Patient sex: F
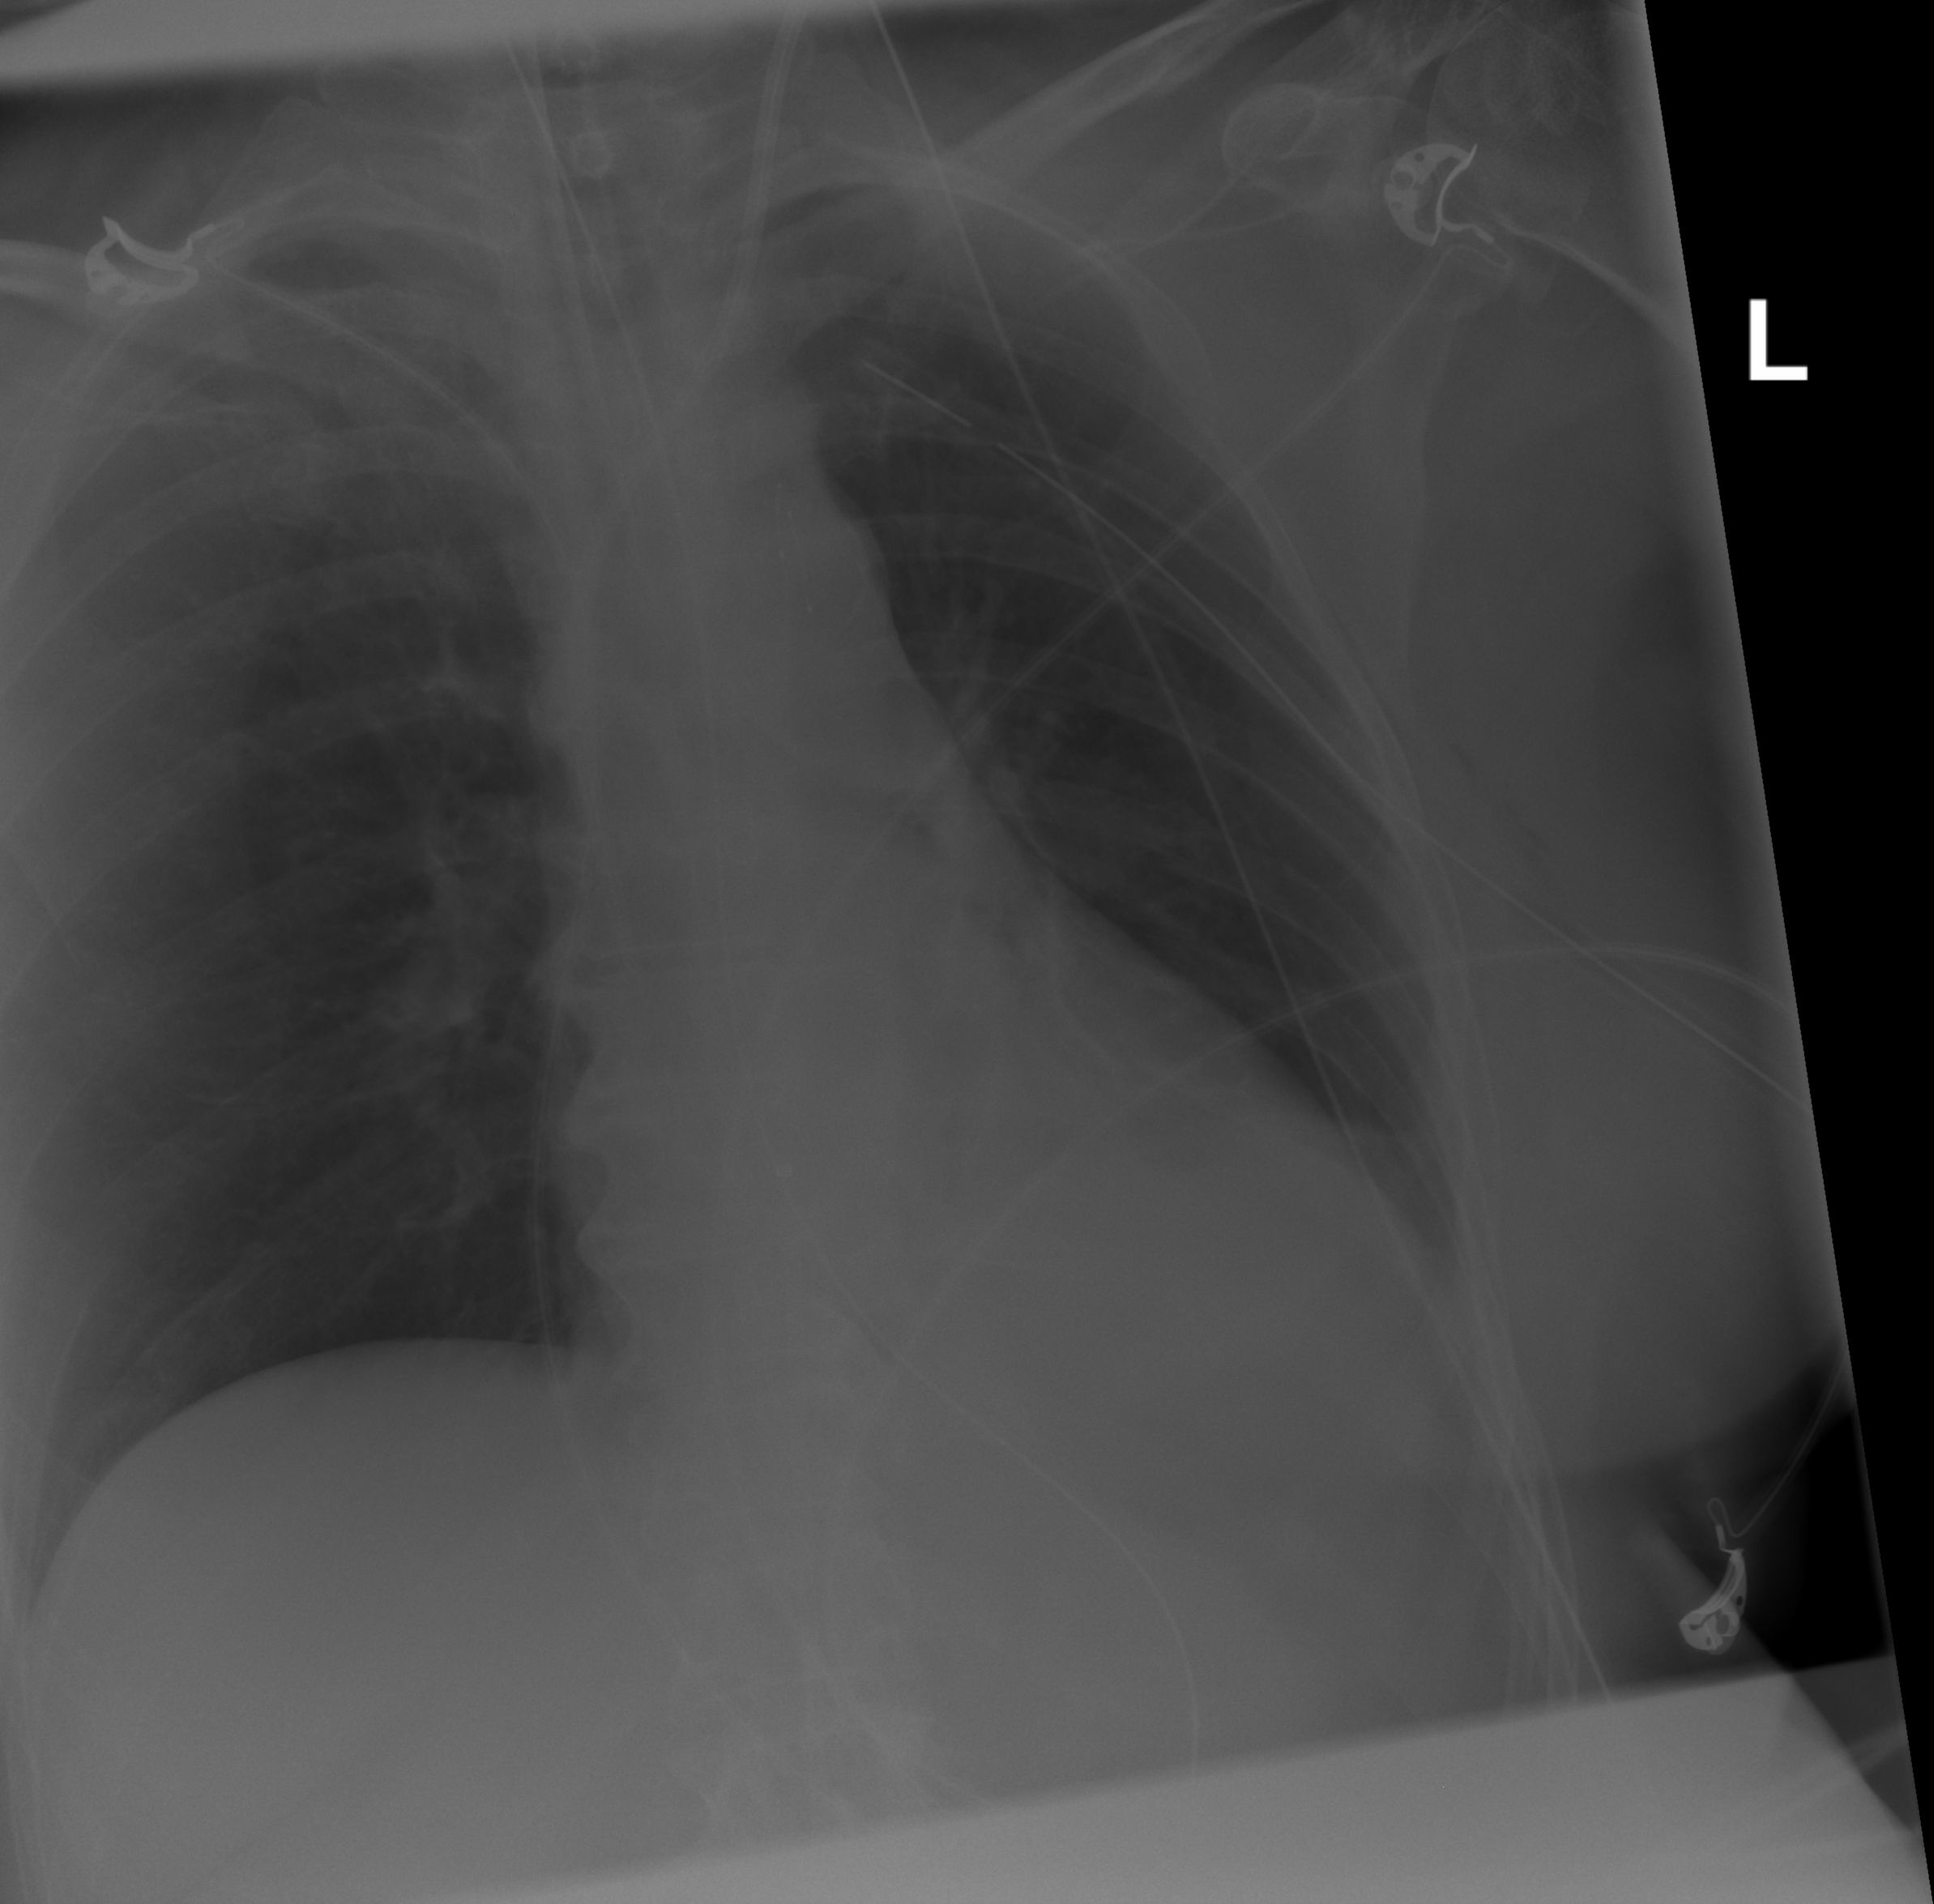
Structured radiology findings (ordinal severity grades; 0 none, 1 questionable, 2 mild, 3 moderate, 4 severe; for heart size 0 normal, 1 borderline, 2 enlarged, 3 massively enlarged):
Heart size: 0
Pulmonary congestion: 0
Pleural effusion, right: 0
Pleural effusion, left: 2
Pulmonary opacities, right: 0
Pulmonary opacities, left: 0
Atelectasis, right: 0
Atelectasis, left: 2